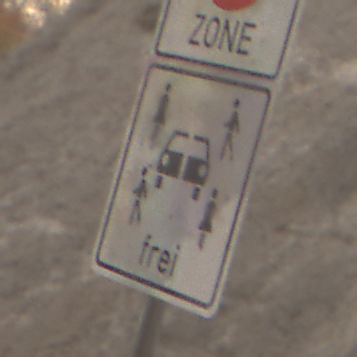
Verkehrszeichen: CarsharingfahrzeugeFrei
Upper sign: BeginnEingeschraenktesHalteverbotZone
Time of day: SunriseSunset
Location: Roofed (Suburban)
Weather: Clear
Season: NotSpecified
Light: Natural